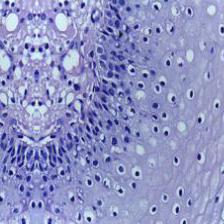
Diagnosis: Normal